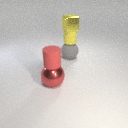
large gray rubber sphere below small yellow metal cube